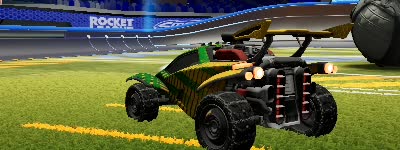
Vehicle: octane